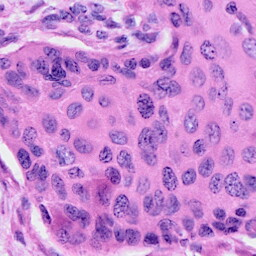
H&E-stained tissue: Cervix